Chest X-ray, PA view. Patient: 52 years old, sex F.
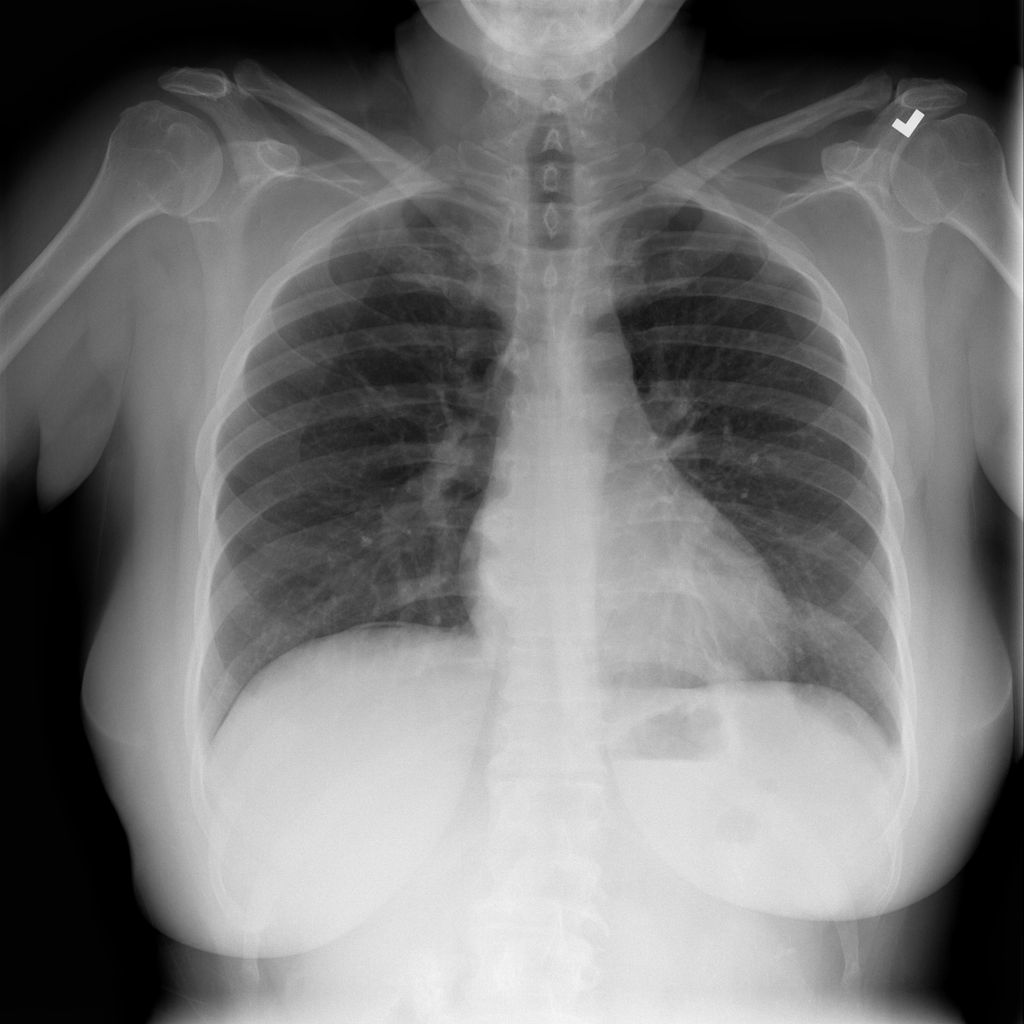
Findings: Mass